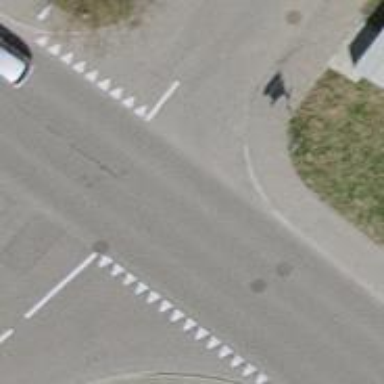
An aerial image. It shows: Unmarked crossing on the road.